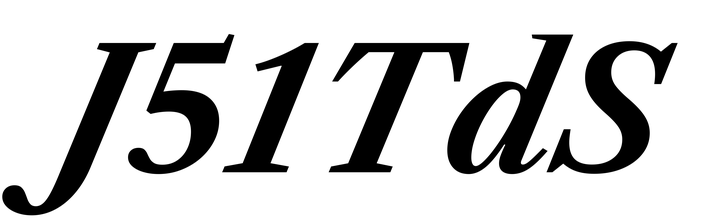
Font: LibreCaslonText-Italic_Bold_Italic